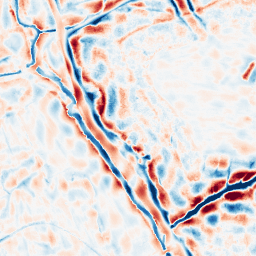
Category: wavelet
Decomposition family: wavelet_dwt
Decomposition parameters: wavelet: db8
level: 4
Upsampling method: sinc_hamming
Upsampling parameters: scale: 2
kernel_size: 8
Upsampling scale: 2